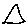
Label: triangle